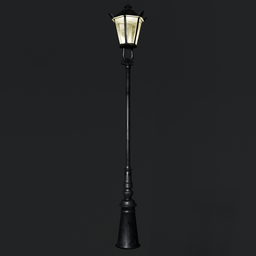
Label: lighting